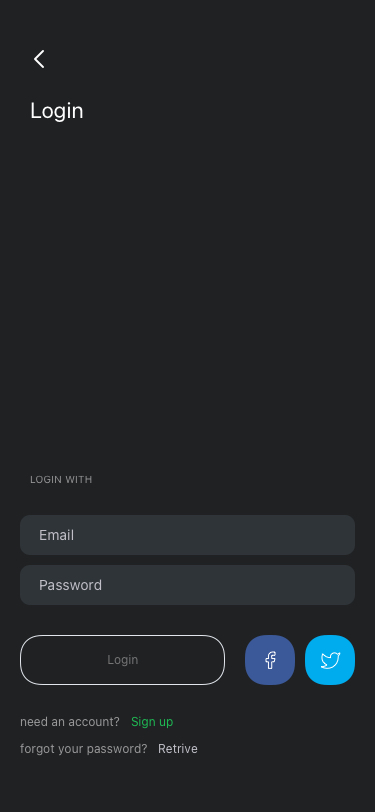
Text in this UI design:
forgot your password?
Retrive
need an account?
Sign up
LOGIN WITH
Login